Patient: sex F, age 41
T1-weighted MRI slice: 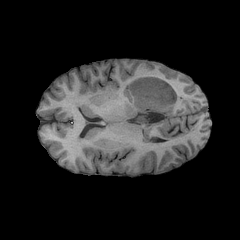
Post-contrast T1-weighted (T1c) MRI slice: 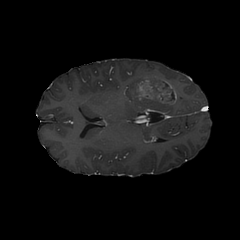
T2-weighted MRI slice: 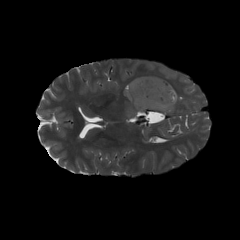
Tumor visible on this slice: yes
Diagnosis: Glioblastoma, IDH-wildtype
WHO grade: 4